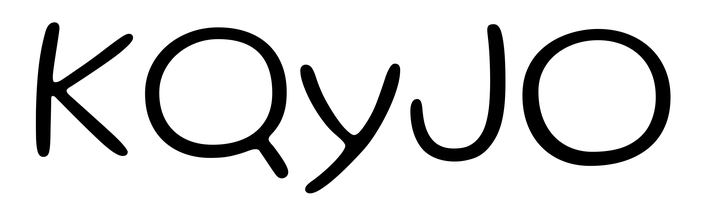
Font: Gluten_ExtraLight